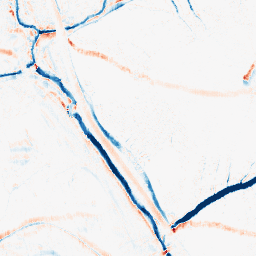
Category: morphological
Decomposition family: morphological_ellipse
Decomposition parameters: operation: average
width: 10
height: 5
Upsampling method: cubic_catmull_rom
Upsampling parameters: scale: 8
Upsampling scale: 8